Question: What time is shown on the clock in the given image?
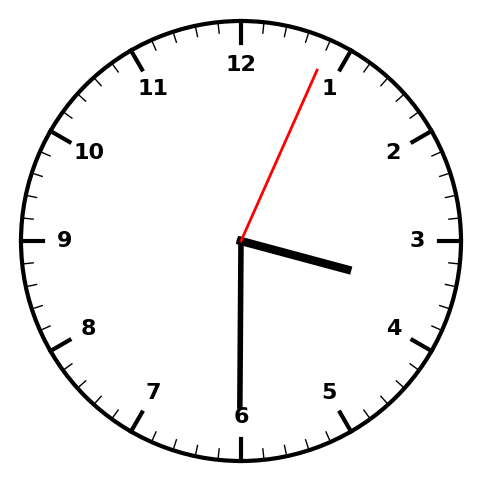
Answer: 03:30:04